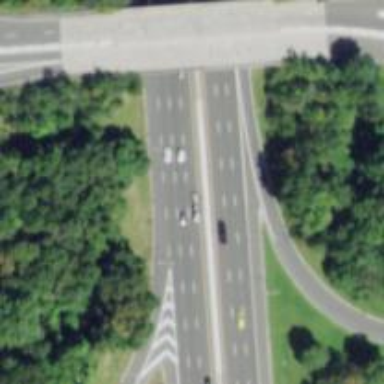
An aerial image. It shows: Motorway junction.